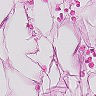
Metastatic tissue present: no